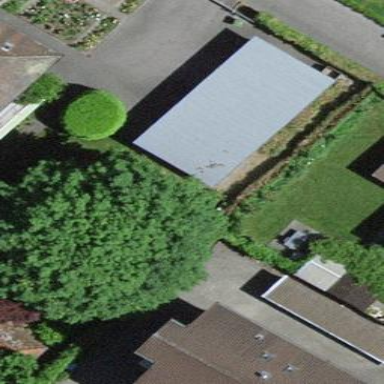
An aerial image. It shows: Shed building.